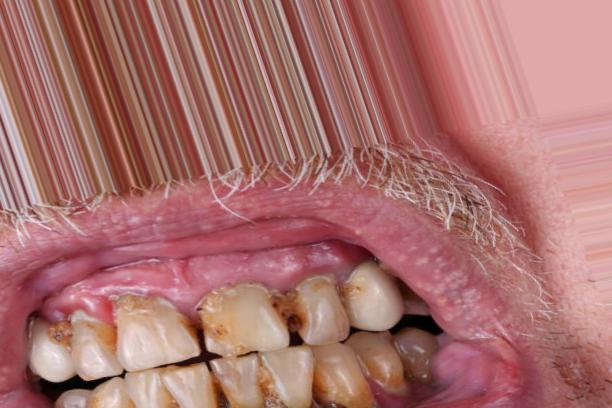
Condition: Caries